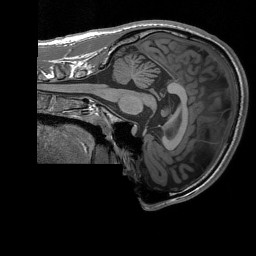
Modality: T1w
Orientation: sagittal
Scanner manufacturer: siemens
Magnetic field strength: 3 T
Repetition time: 1.76 s
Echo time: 0.0022 s